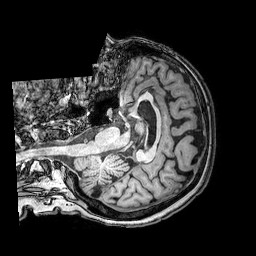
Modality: T1w
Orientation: axial
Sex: female
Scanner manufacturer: philips
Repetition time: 0.008075 s
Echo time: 0.00369 s